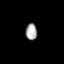
Tissue: prostate
Cell type: T cells
Senescence score: 0.3347
Nuclear area (px): 182
Mean DAPI intensity: 170.401